Question: I was benchmarking different implementations of an algorithm as part of a project and wanted to visualize this data in R succinctly. I was thinking I could assign different versions to different colors and use x axis of the plot to represent size and y axis to represent time. Please let me know how to plot these results in R. If there is any other way that would look better, I'd be happy to follow as well.
'''
Size
8192 2 1 1 1
65536 10 5 4 4
<PHONE> 81 60 63 52
<PHONE> 675 555 572 464
<PHONE> 1334 1124 1171 953
33554432 2780 2348 2438 2014
67108864 5853 5229 4957 4238
134217728 12437 10303 10521 8921
'''
|__________

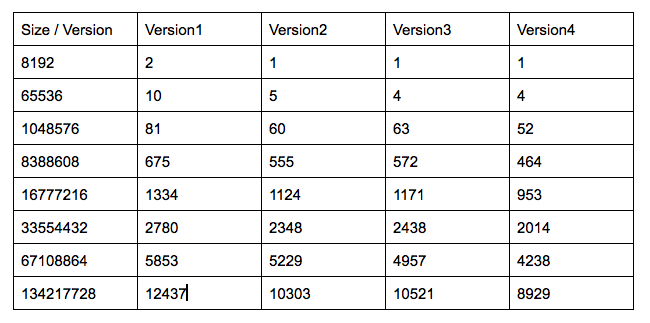
Answer: Just putting @BenBolker's answer down here to close out the question. (If you would like, Ben, feel free to copy/paste this as your own.)
Here's your sample input:
'''
mytab <- structure(list(Size = c(8192L, 65536L, 1048576L, 8388608L, 16777216L,
33554432L, 67108864L, 134217728L), Version1 = c(2L, 10L, 81L,
675L, 1334L, 2780L, 5853L, 12437L), Version2 = c(1L, 5L, 60L,
555L, 1124L, 2348L, 5229L, 10303L), Version3 = c(1L, 4L, 63L,
572L, 1171L, 2438L, 4957L, 10521L), Version4 = c(1L, 4L, 52L,
464L, 953L, 2014L, 4238L, 8921L)), .Names = c("Size", "Version1",
"Version2", "Version3", "Version4"), class = "data.frame", row.names = c(NA,
-8L))
'''
and here's now to make the plot
'''
library(reshape2);
library(ggplot2);
d <- melt(mytab, "Size");
ggplot(d,aes(x=Size,y=value,colour=variable))+
geom_point()+
geom_line()+
scale_x_log10()+scale_y_log10()
'''
which gives